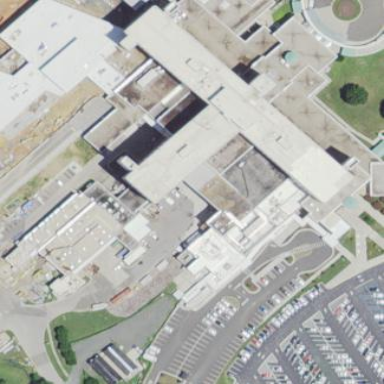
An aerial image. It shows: Hospital building.